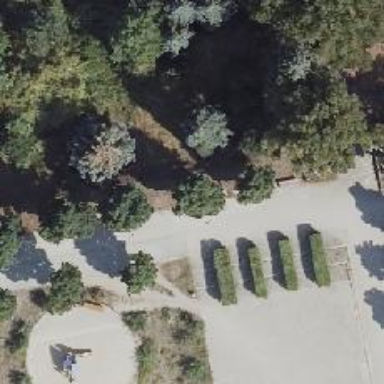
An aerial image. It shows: Park with broadleaved deciduous trees.